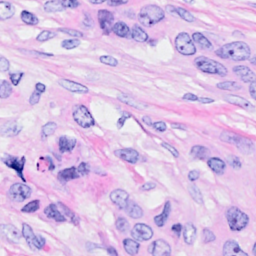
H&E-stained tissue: Breast